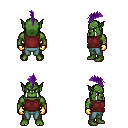
a pixel art fantasy rpg character, male body template, orc, green skin, maroon sleeveless shirt, teal pants, purple mohawk hairstyle, gold gloves, four views (front, back, left, right), 2x2 character sprite sheet, small pixel art, hard edges, no anti-aliasing